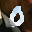
Label: 0